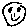
Label: smiley face